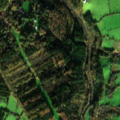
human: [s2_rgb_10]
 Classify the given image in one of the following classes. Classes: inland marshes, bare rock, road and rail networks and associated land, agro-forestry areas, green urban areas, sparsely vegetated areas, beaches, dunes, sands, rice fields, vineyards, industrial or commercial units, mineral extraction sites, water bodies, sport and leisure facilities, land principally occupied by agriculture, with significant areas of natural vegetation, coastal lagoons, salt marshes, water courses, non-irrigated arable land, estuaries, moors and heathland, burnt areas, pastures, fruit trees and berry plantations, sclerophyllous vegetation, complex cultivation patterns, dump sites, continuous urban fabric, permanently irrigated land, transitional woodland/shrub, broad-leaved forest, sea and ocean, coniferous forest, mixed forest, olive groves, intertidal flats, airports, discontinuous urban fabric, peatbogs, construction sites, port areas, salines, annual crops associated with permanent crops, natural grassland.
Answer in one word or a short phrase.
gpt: pastures, land principally occupied by agriculture, with significant areas of natural vegetation, mixed forest